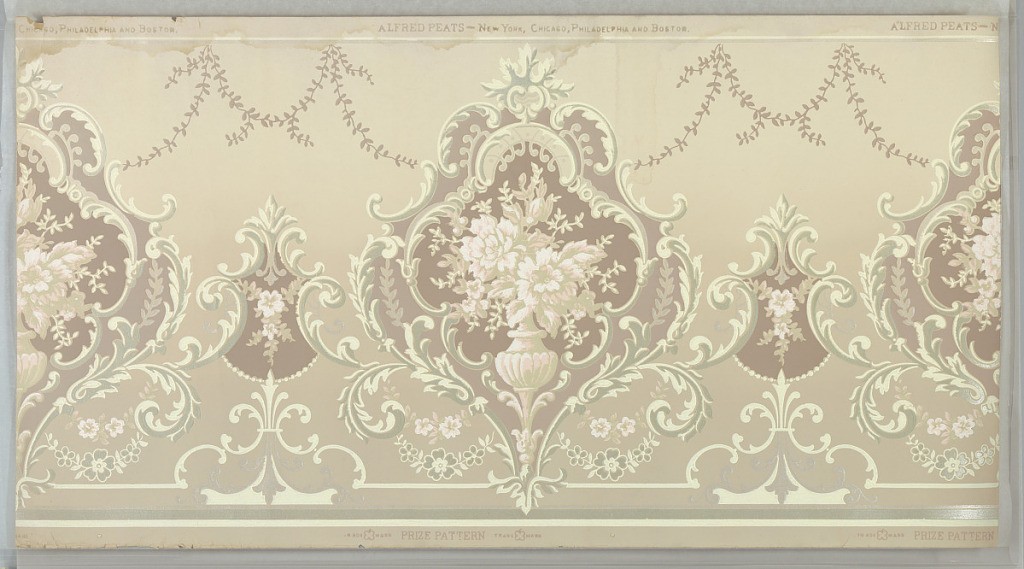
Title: Frieze
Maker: Alfred Peats Company
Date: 1905–1915
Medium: Machine-printed paper, liquid mica
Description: Floral bouquet in vase enclosed within elaborate acanthus medallion alternating with smaller medallion with floral motif. Foliate swags suspend from top edge.